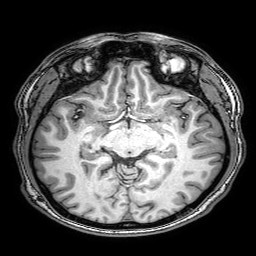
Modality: T1w
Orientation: coronal
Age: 29
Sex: male
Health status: healthy